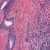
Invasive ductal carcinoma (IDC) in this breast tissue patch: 0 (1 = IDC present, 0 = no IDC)